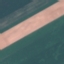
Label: AnnualCrop